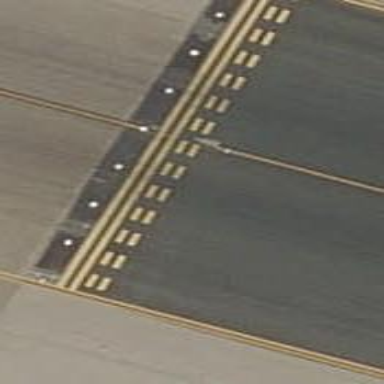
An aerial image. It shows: Runway holding position.